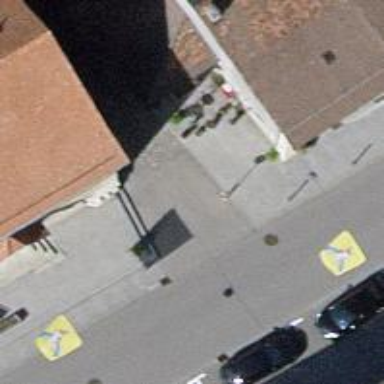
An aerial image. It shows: Bollard.